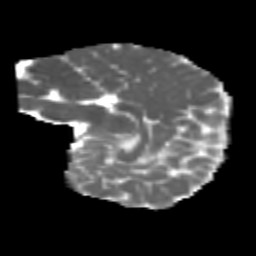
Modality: MD
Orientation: sagittal
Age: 7
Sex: female
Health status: healthy